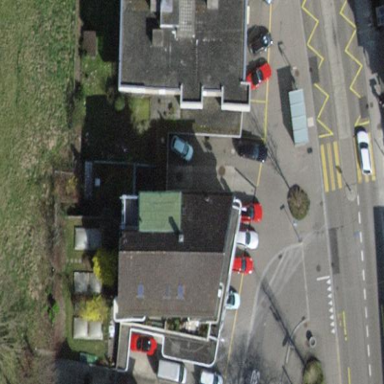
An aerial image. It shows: Gabled roof adorns the apartments building.